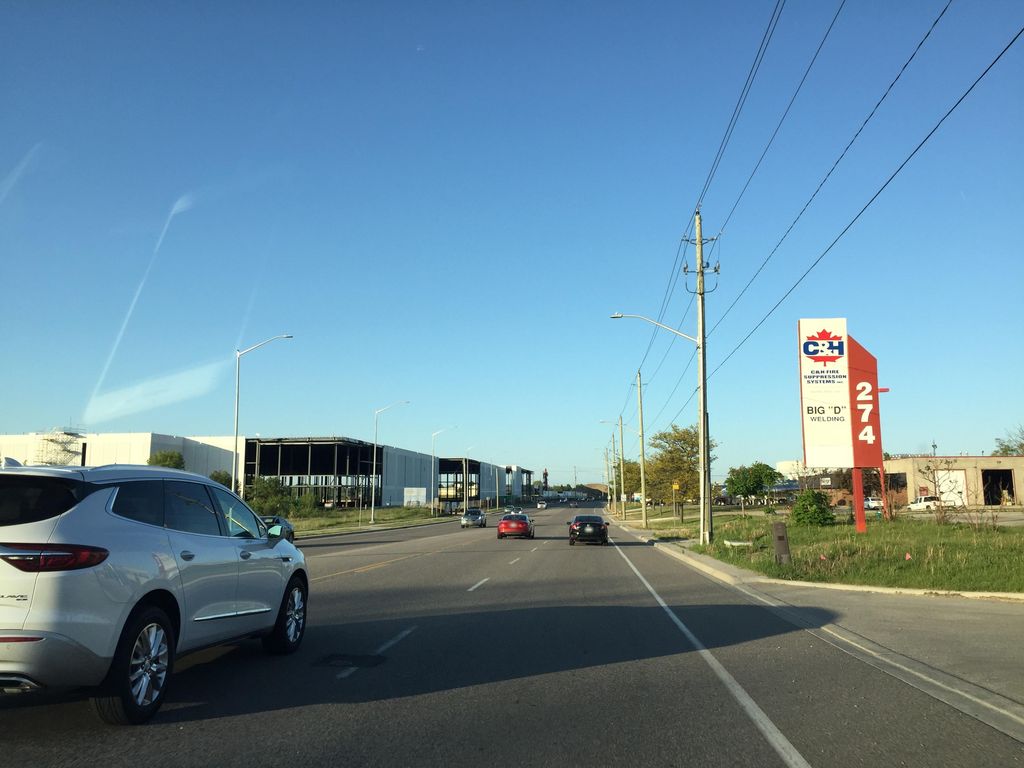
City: kitchener-waterloo